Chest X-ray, PA view. Patient: 46 years old, sex F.
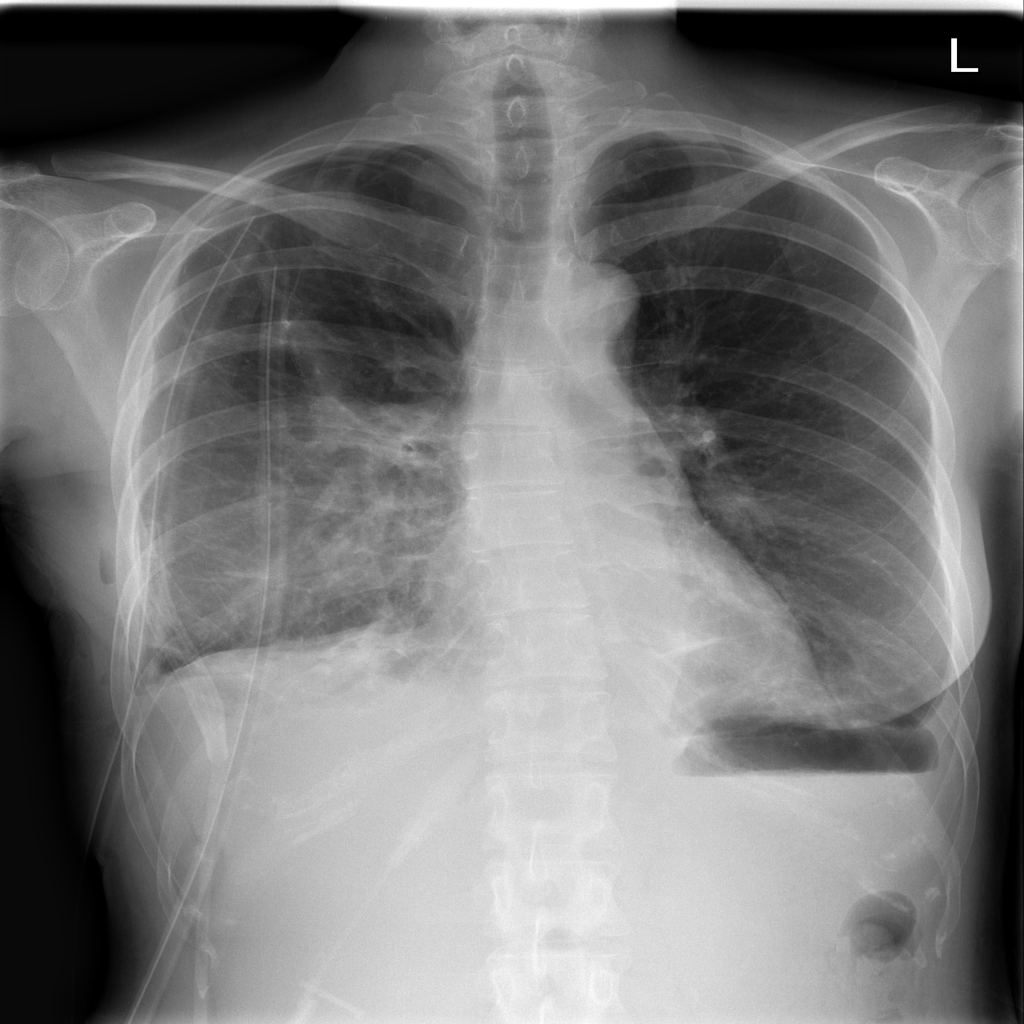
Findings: Pneumothorax